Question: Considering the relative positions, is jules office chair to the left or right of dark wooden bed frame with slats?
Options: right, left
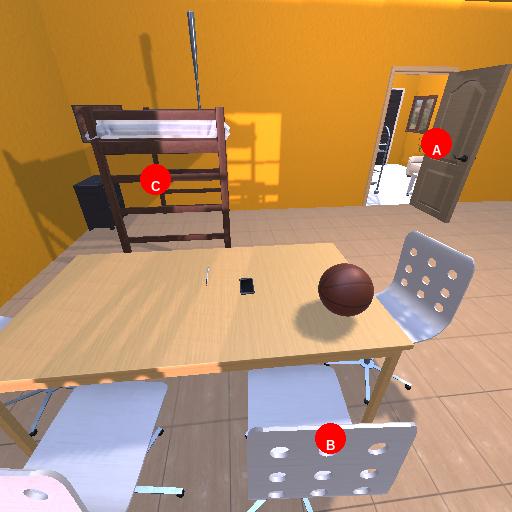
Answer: right